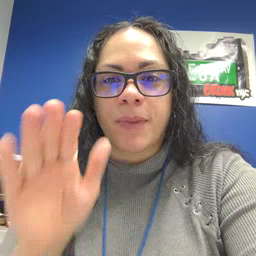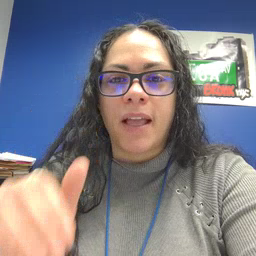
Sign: bye